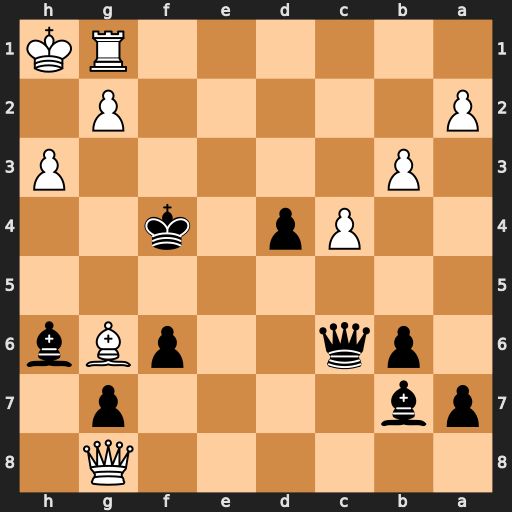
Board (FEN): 6Q1/pb4p1/1pq2pBb/8/2Pp1k2/1P5P/P5P1/6RK
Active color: b
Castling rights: -
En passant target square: -
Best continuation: Kg3 Qd5 Qxd5 cxd5 Bxd5